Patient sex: F
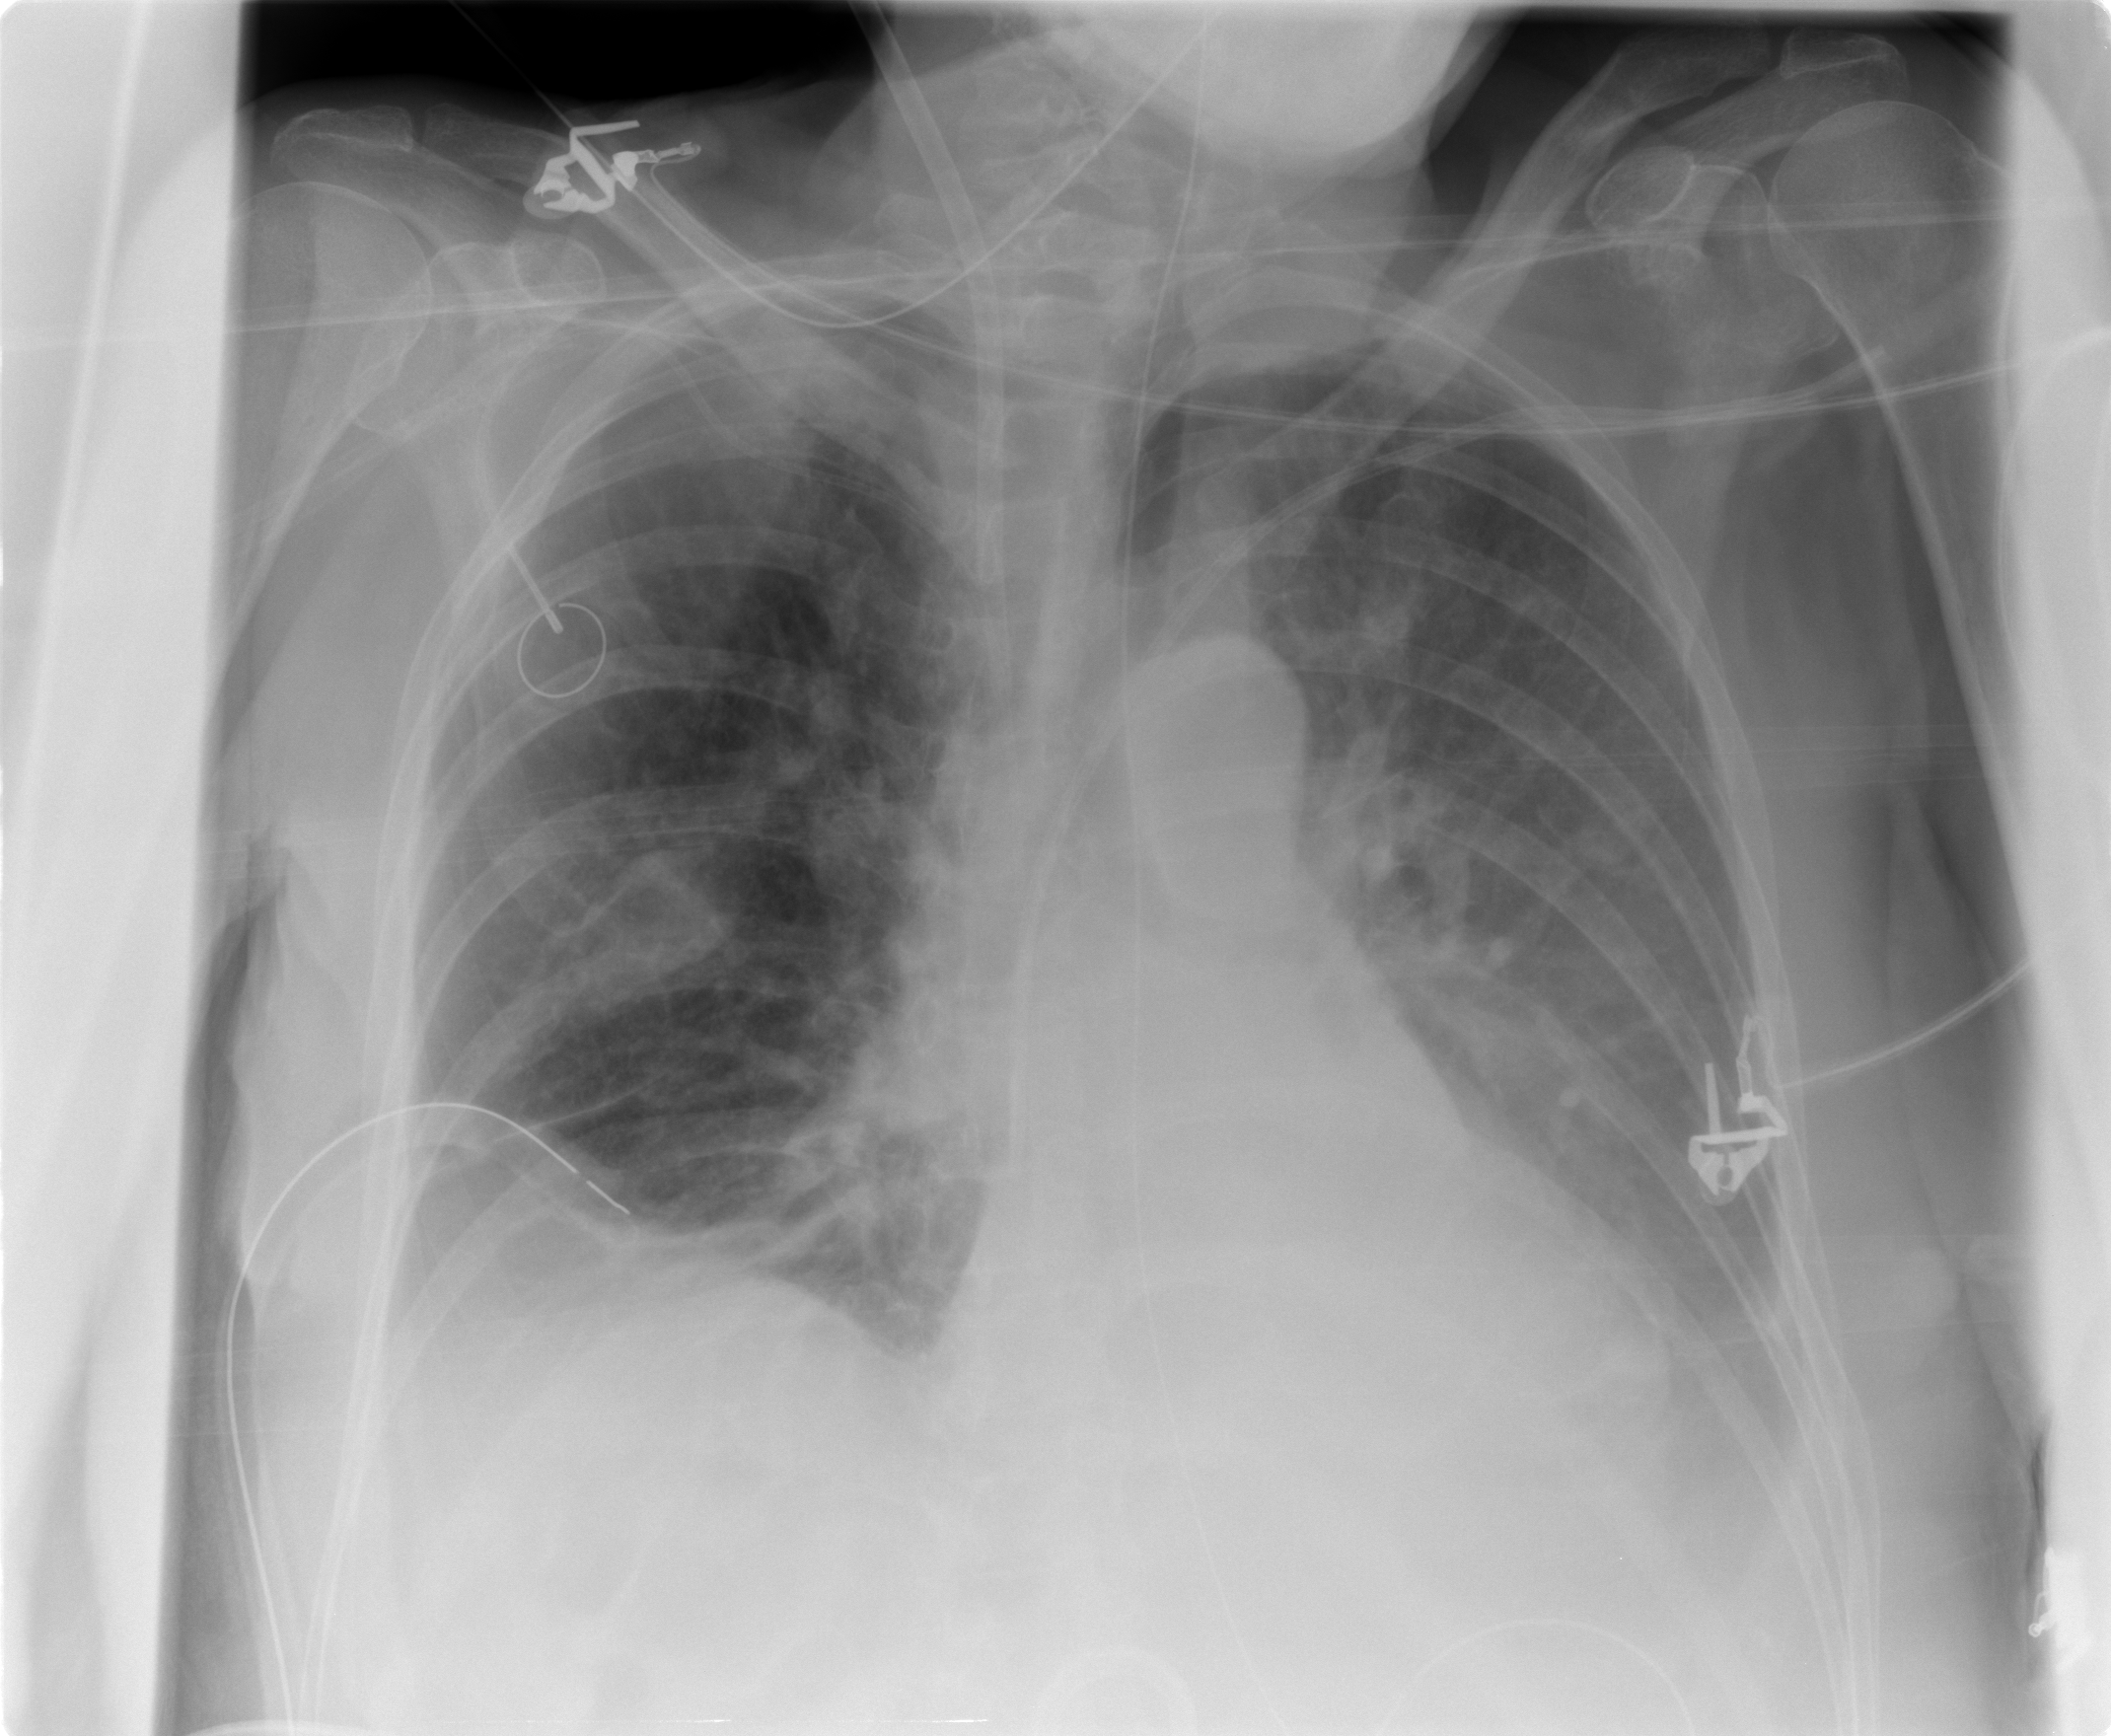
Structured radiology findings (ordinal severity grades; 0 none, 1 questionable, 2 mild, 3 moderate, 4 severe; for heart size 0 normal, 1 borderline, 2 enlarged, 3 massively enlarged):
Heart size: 0
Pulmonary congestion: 2
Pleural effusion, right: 2
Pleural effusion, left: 2
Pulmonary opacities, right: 0
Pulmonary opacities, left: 0
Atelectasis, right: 2
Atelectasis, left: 3